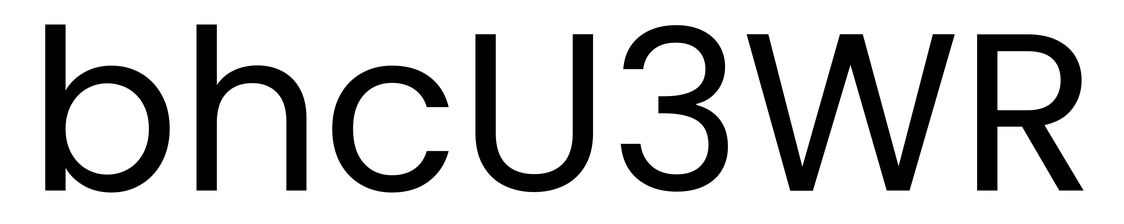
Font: Poppins-Regular